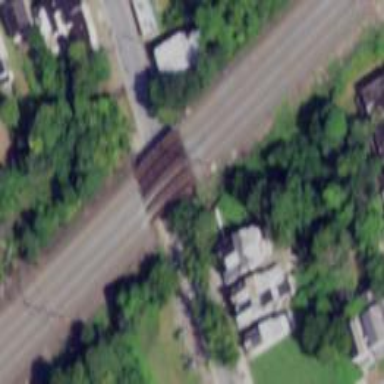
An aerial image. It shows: Railway bridge with electrified contact lines.